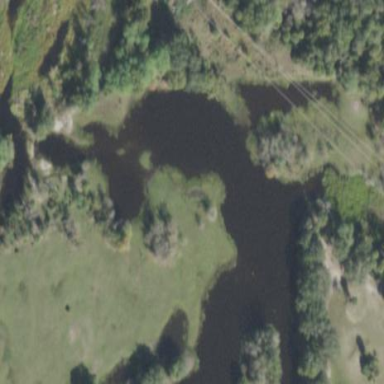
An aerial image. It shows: Wetland area characterized by wet meadow.